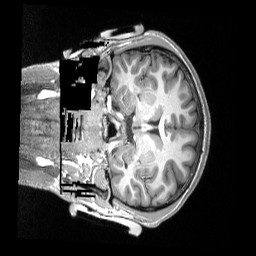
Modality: T1w
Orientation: coronal
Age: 19
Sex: female
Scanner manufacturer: siemens
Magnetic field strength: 3 T
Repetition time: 2.3 s
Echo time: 0.00298 s